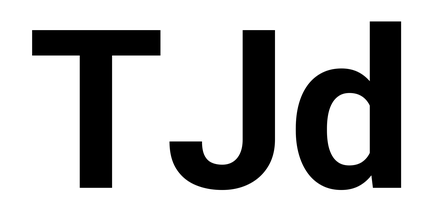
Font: Roboto_Bold